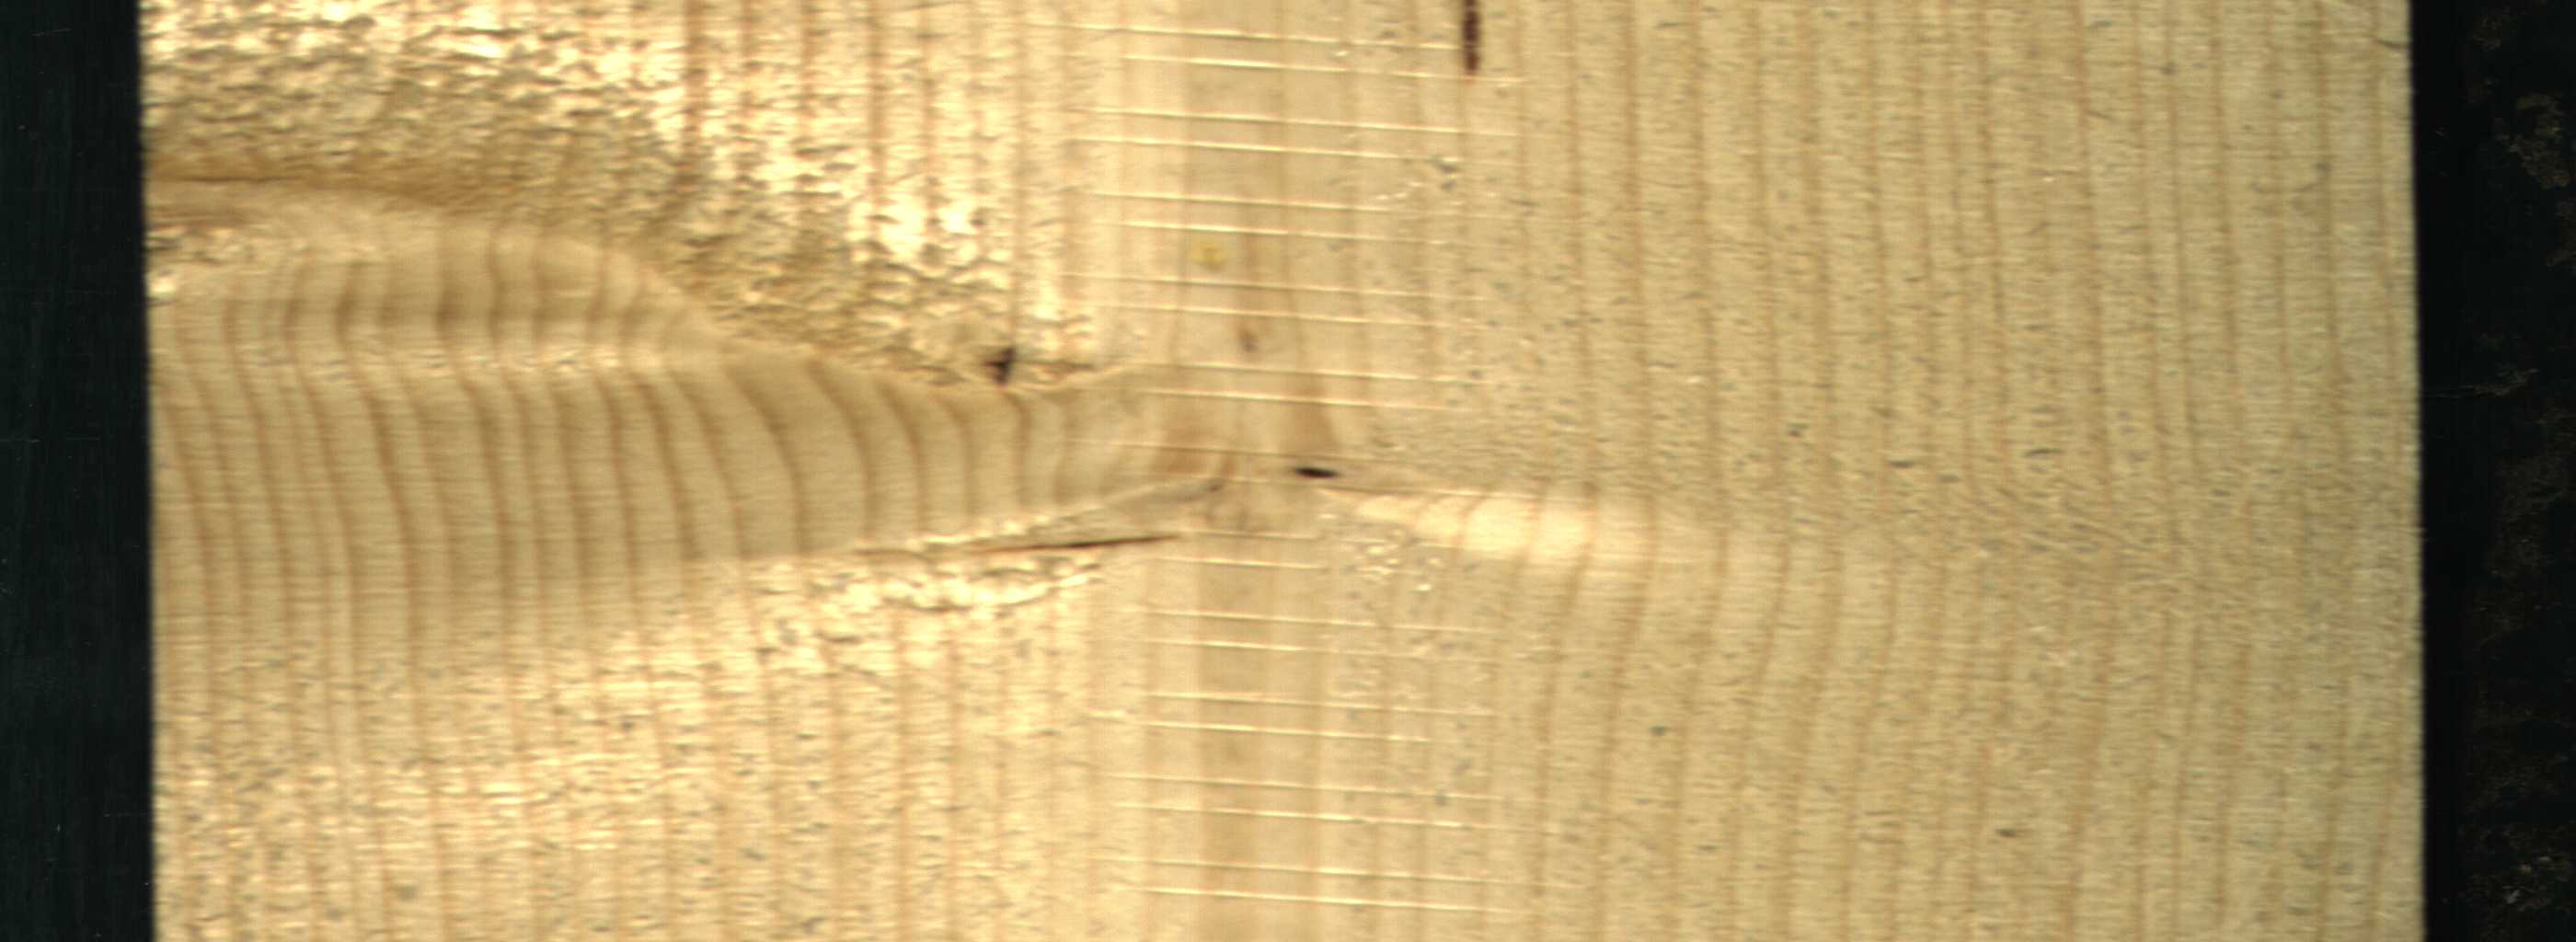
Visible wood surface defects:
resin
Dead_Knot